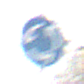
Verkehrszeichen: Kreisverkehr
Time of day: MorningAfternoon
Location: Outdoor (Nature)
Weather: Clear
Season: Winter
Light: Natural